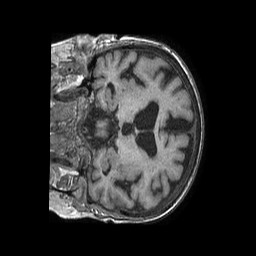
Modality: T1w
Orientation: coronal
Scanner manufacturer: philips
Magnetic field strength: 1.5 T
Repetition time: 0.007828 s
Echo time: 0.003575 s